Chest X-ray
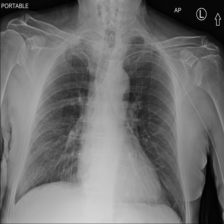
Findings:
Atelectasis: positive
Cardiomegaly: negative
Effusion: negative
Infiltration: positive
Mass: negative
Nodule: negative
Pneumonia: negative
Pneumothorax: negative
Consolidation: negative
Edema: negative
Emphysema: negative
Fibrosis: negative
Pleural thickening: negative
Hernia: negative